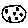
Label: moon